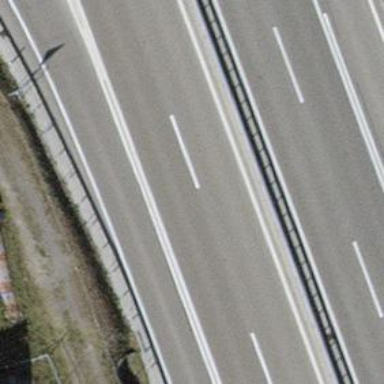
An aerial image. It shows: Trunk link highway with asphalt surface.